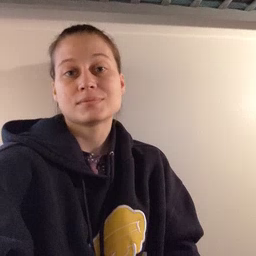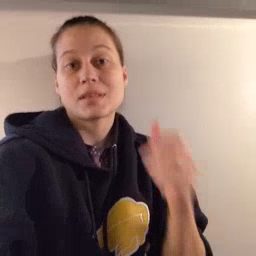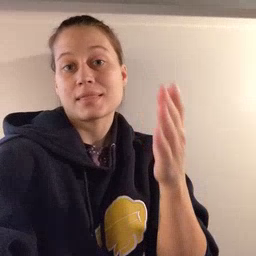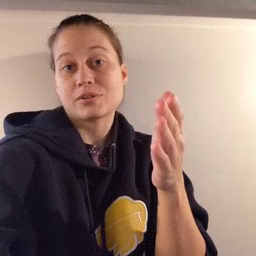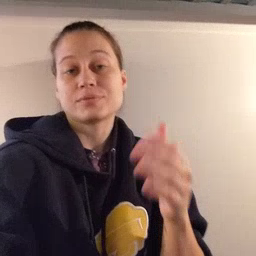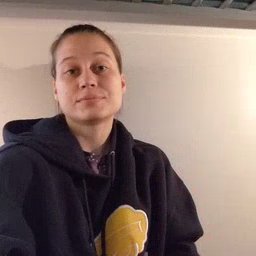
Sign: there